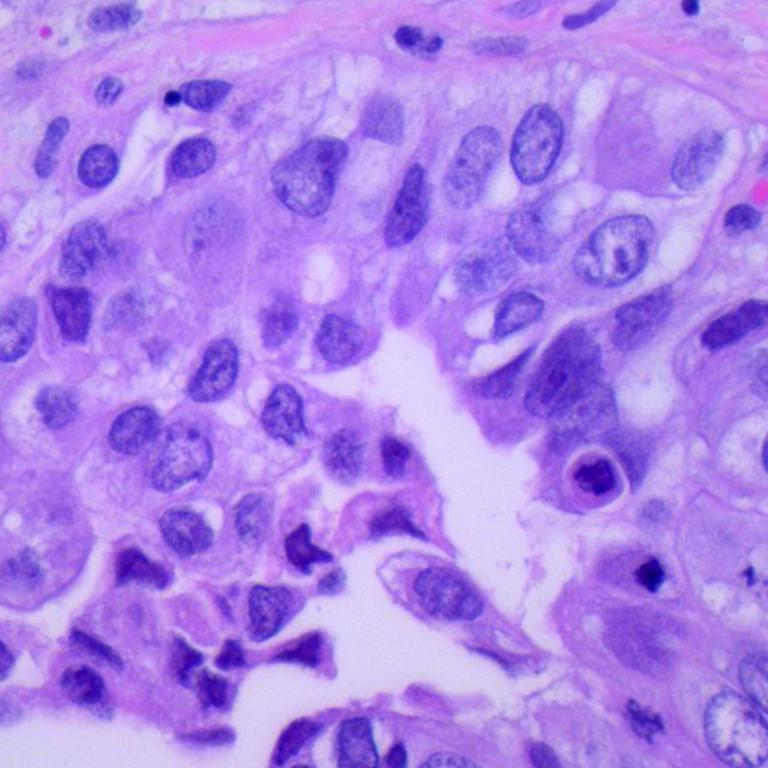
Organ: lung
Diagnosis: adenocarcinomas